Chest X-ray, AP view. Patient: 56 years old, sex M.
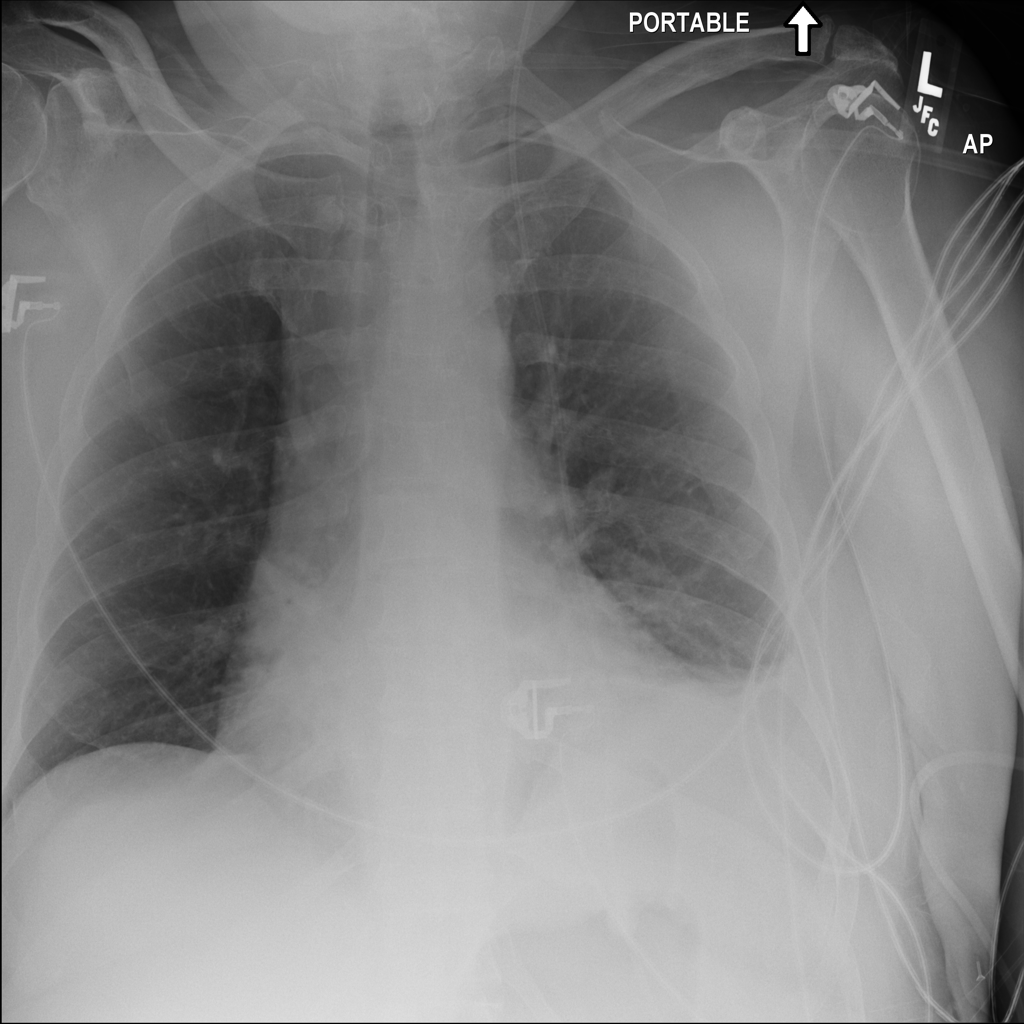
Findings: No Finding